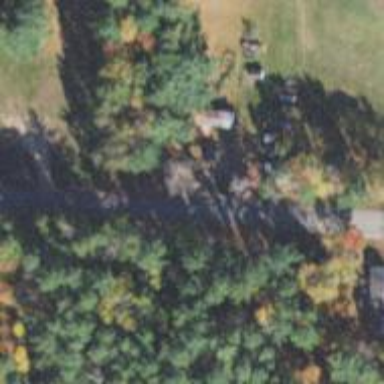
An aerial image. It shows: Driveway leading to service road.